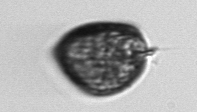
Label: Prorocentrum_micans